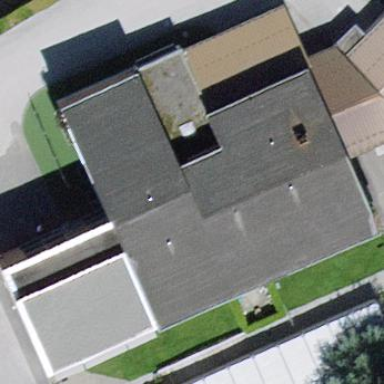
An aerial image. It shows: School building.